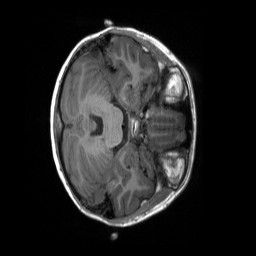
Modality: T1w
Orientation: axial
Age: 9
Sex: female
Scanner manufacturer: siemens
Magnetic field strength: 3 T
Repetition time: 2.3 s
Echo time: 0.00232 s